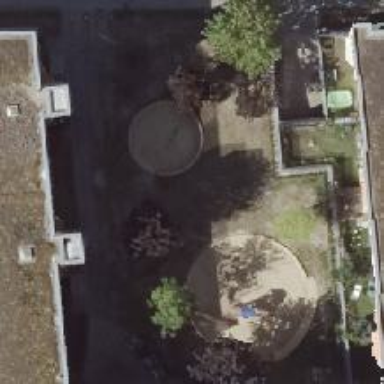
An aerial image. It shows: Playground area for leisure activities on the land.